Question: i am working on asp.net mvc3. i am using database designed in sql server. i have added my database in App_Data using Ado.connection.
This is my table:

I want to access Code where ID=2
I am using this query:
'''
ViewBag.pc = db.Product.Where(r => r.ID == p);
'''
but this returns whole row. So what should i do to select particular column(here code). Please help me.
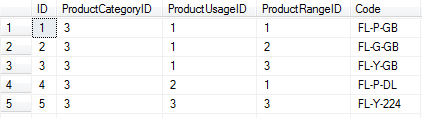
Answer: 'var code = db.Product.Where(r => r.ID == 2).Single().Code' should work.
If there could be more than one row (or none), you can use 'FirstOrDefault()'
'''
var row = db.Product.Where(r => r.ID == 2).FirstOrDefault();
if(row != null)
{
var code = row.Code;
}
'''
If there can only be one(or none), you can replace 'FirstOrDefault()' with 'SingleOrDefault()' above.